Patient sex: M
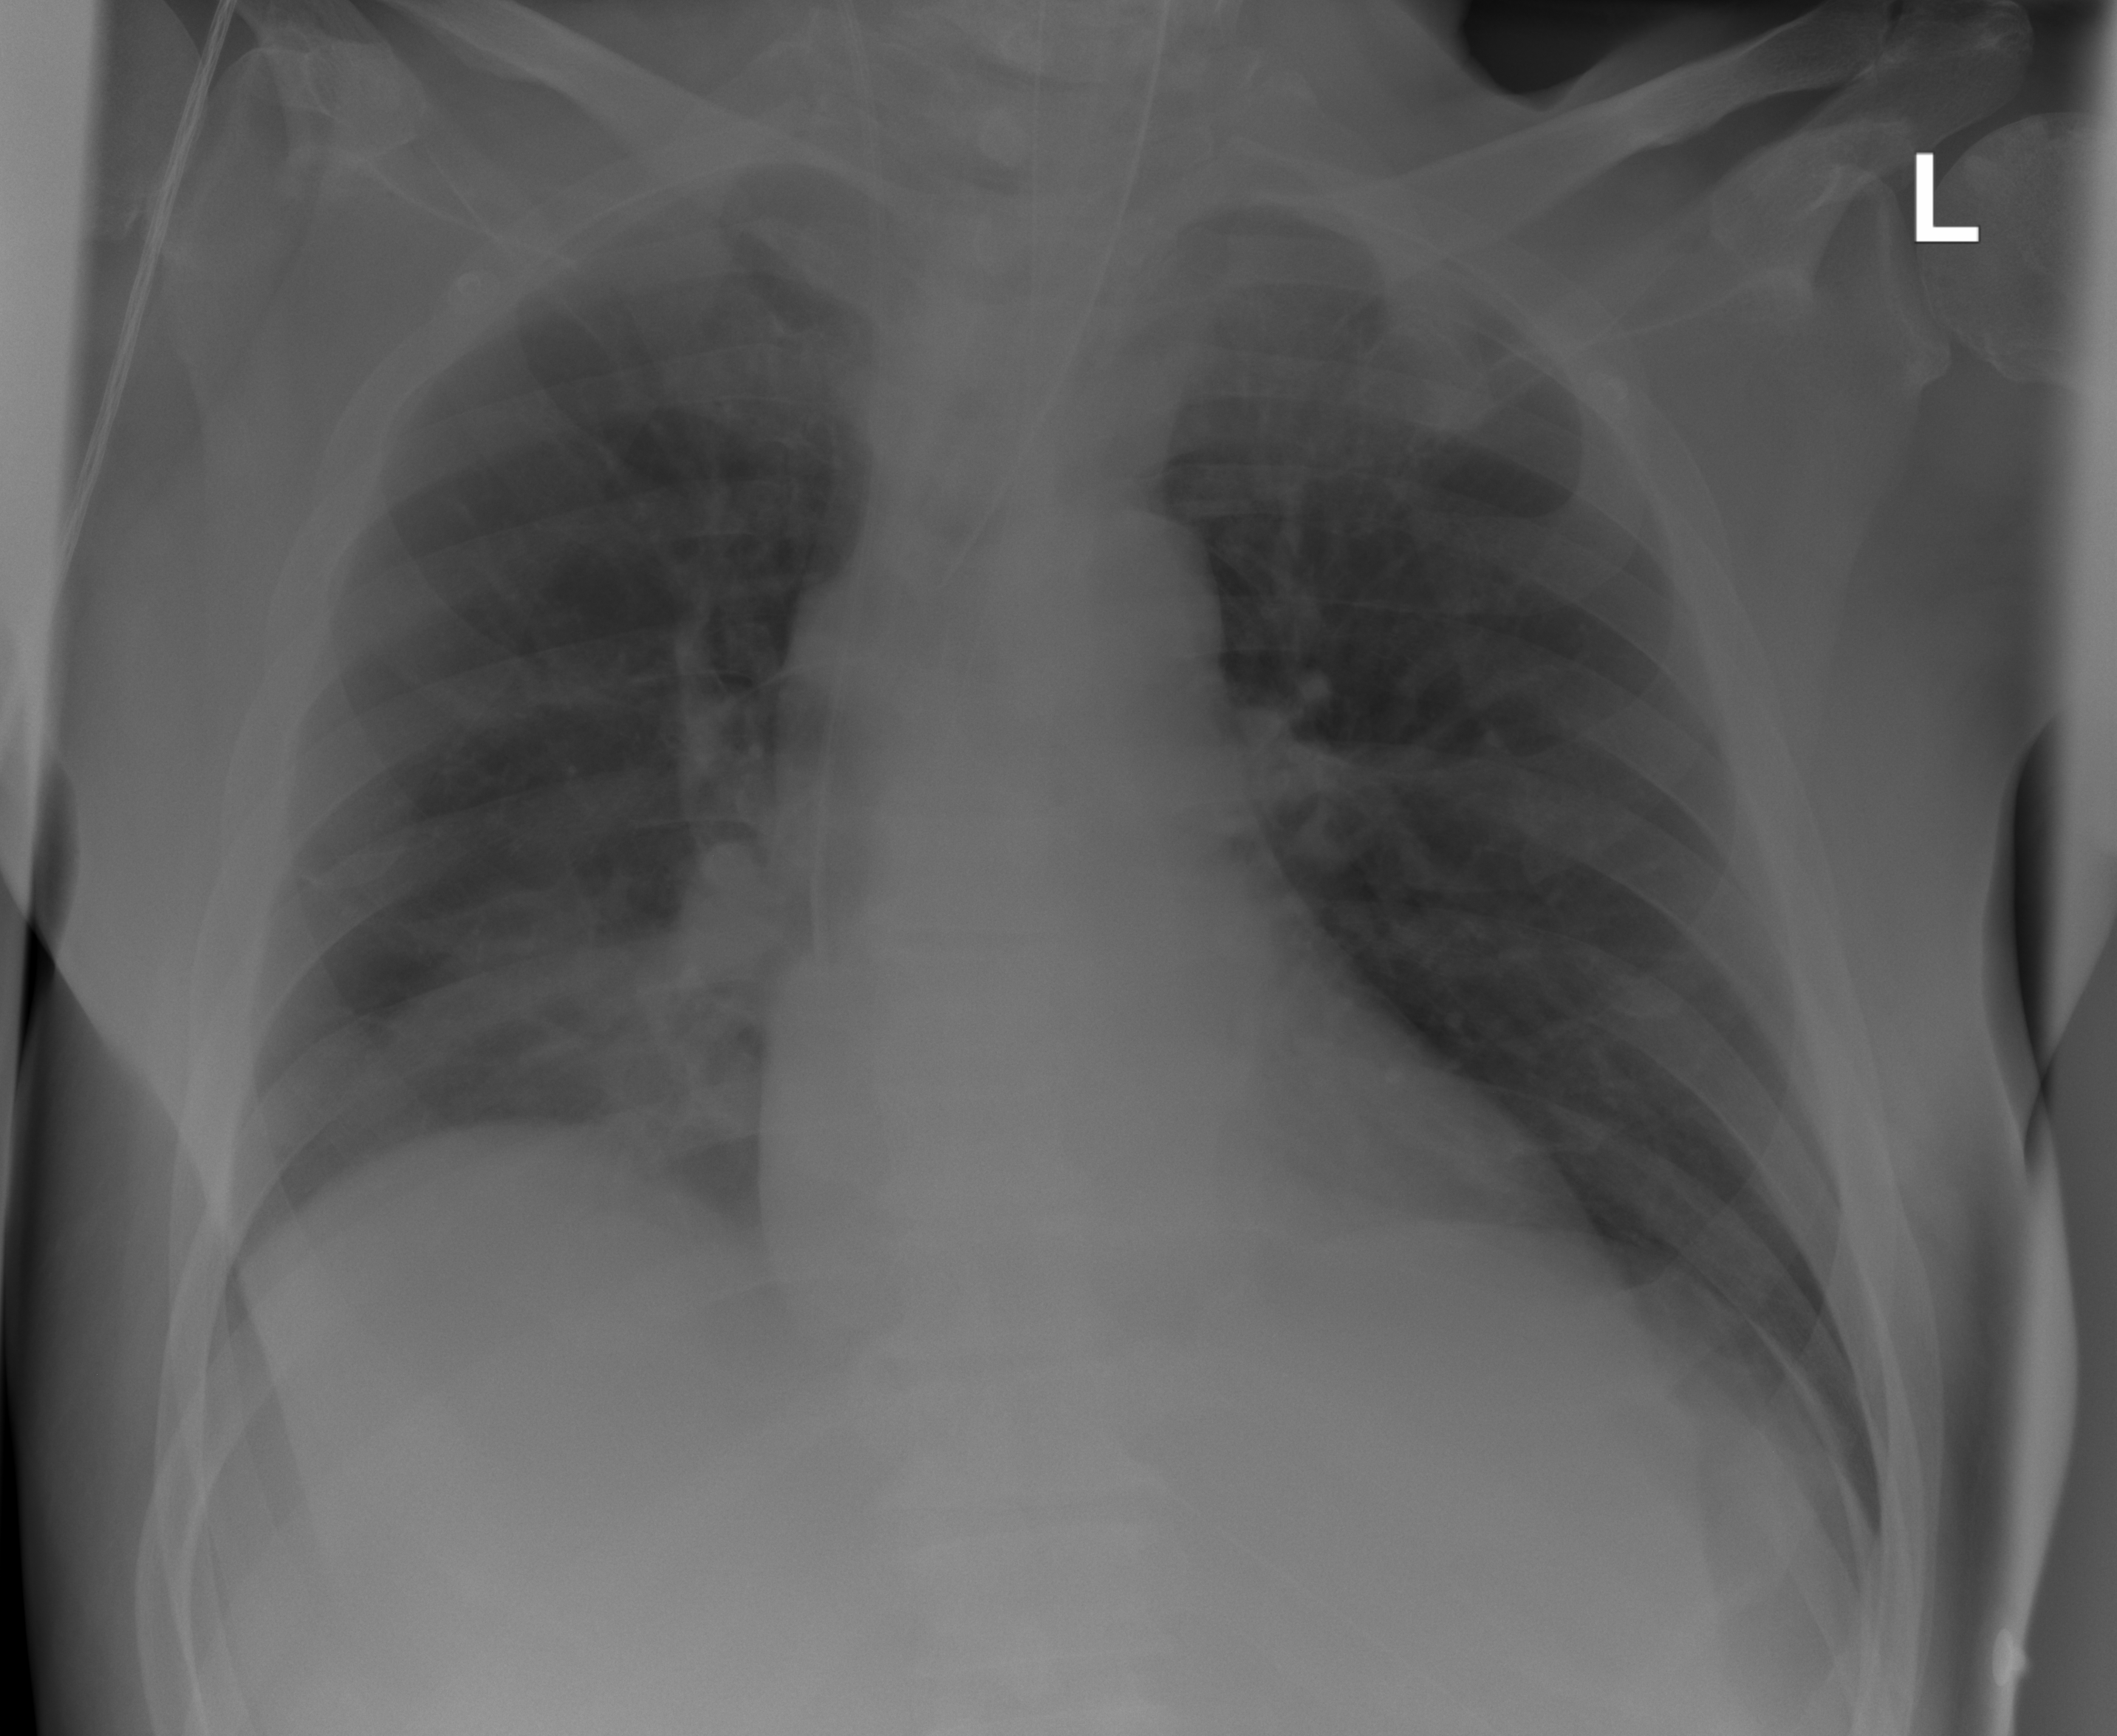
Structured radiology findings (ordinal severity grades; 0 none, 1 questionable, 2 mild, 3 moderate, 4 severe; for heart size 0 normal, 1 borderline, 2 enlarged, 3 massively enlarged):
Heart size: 0
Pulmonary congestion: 2
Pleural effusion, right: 0
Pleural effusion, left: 0
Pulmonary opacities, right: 0
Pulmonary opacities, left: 0
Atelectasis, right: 0
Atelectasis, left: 0